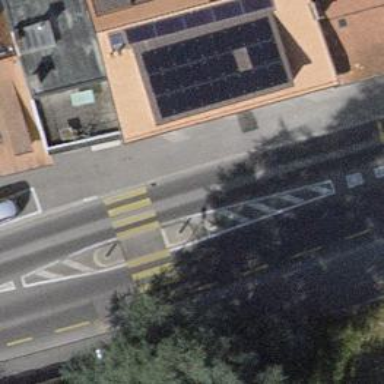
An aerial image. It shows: Zebra crossing with pedestrian island.